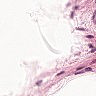
Metastatic tissue present: no